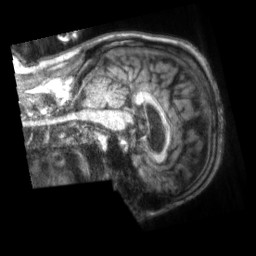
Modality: T1w
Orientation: sagittal
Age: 66
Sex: male